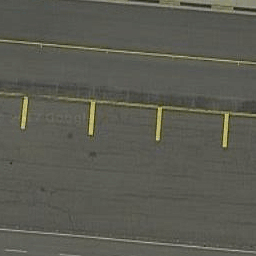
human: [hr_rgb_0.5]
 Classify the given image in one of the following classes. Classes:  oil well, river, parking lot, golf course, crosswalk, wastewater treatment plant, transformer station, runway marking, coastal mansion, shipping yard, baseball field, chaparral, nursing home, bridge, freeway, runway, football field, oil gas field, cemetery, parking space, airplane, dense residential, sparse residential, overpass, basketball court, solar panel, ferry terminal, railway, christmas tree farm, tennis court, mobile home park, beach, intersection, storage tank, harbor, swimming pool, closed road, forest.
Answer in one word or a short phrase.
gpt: runway marking